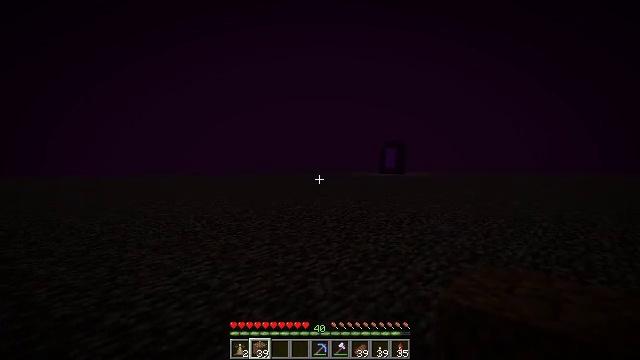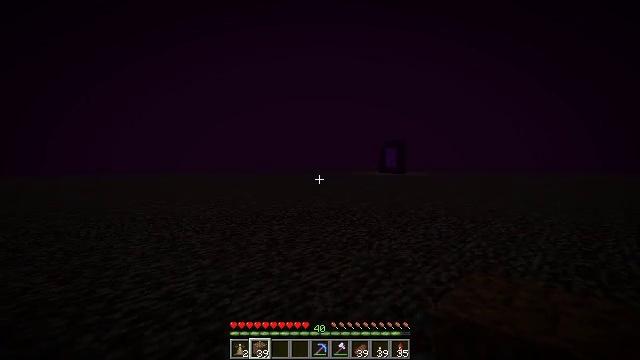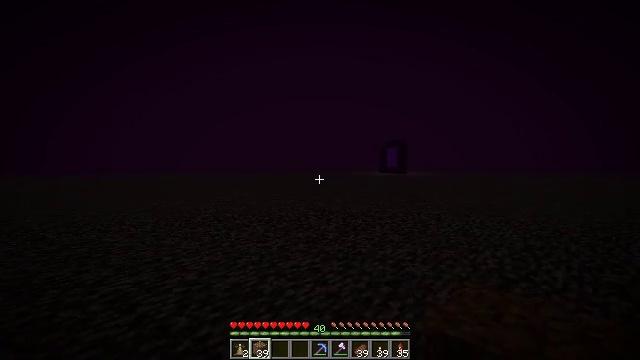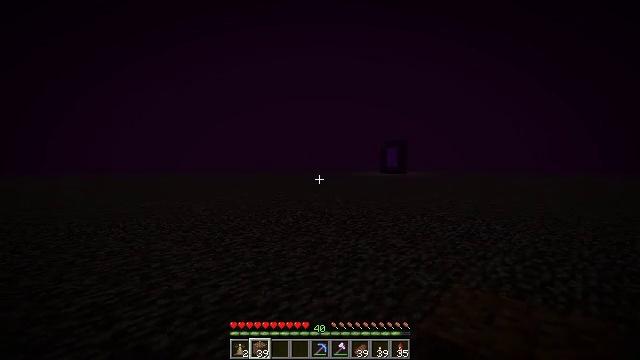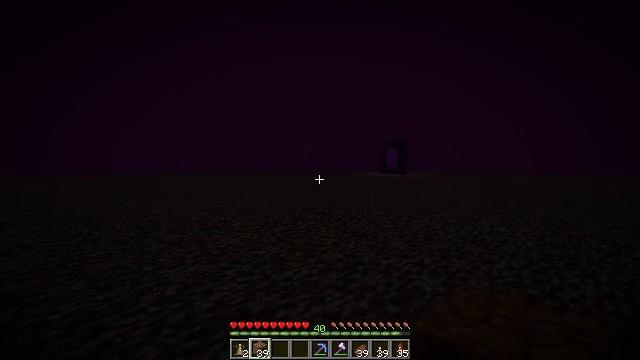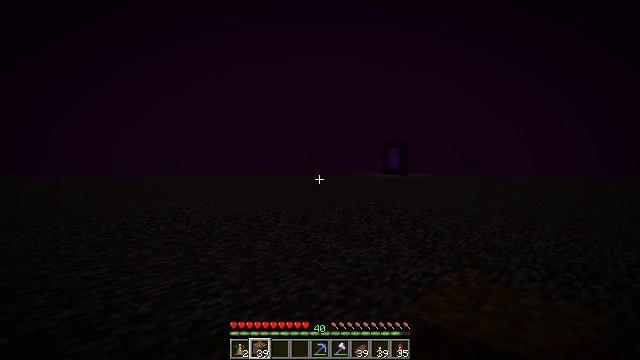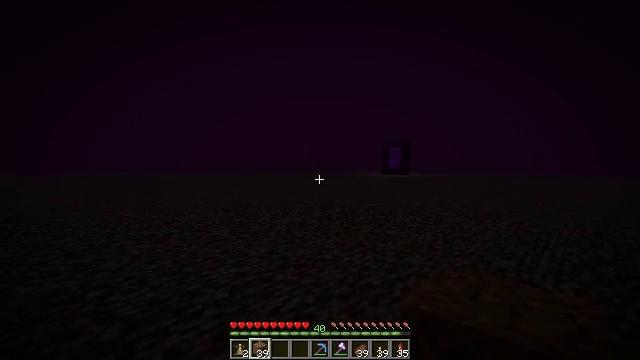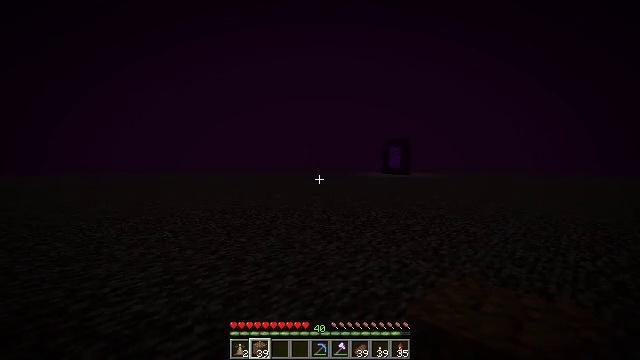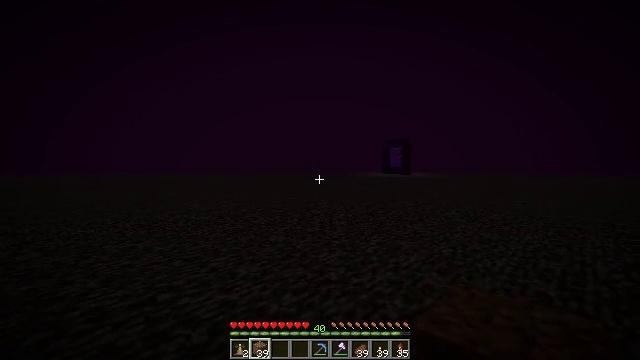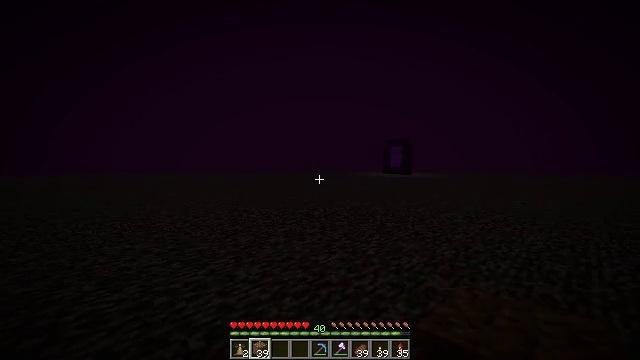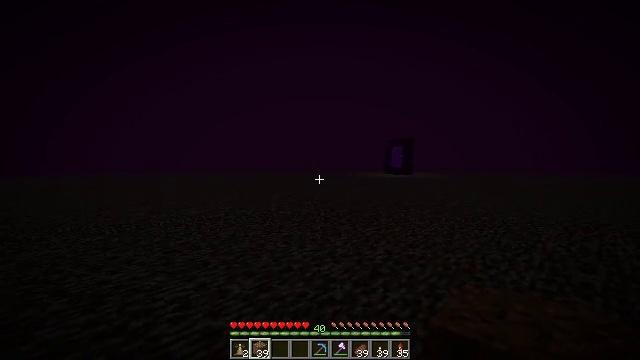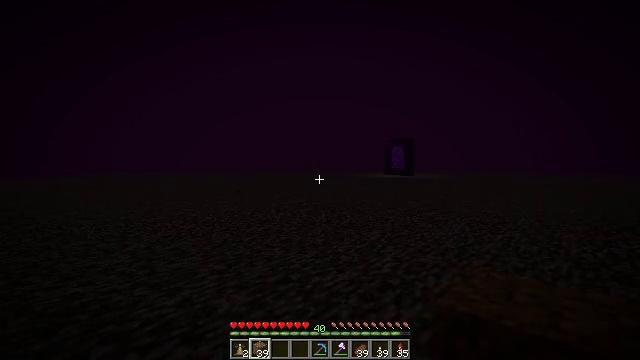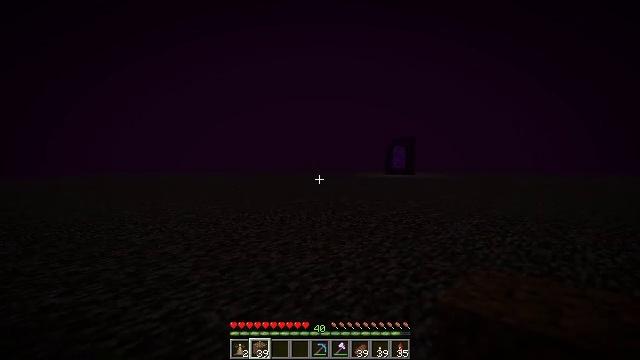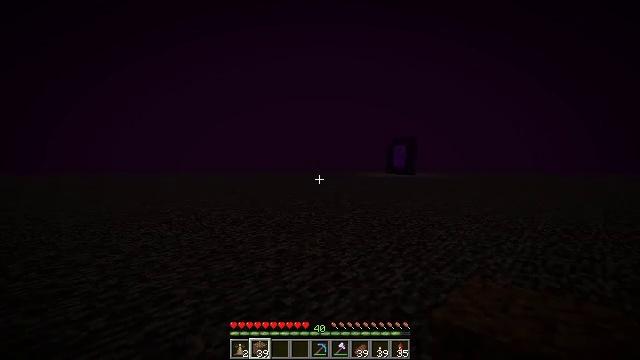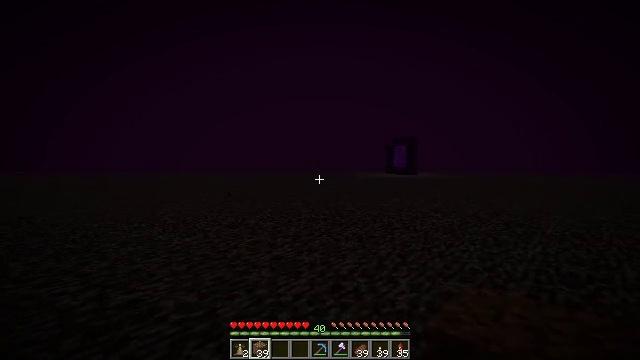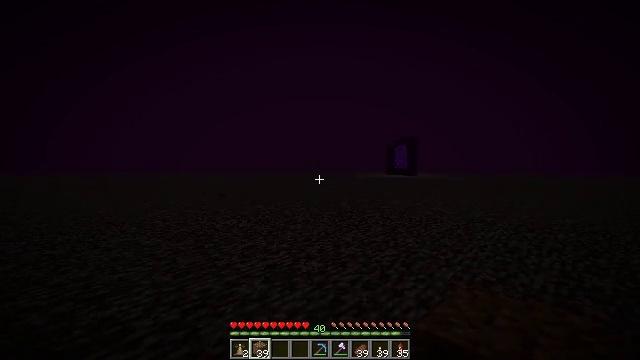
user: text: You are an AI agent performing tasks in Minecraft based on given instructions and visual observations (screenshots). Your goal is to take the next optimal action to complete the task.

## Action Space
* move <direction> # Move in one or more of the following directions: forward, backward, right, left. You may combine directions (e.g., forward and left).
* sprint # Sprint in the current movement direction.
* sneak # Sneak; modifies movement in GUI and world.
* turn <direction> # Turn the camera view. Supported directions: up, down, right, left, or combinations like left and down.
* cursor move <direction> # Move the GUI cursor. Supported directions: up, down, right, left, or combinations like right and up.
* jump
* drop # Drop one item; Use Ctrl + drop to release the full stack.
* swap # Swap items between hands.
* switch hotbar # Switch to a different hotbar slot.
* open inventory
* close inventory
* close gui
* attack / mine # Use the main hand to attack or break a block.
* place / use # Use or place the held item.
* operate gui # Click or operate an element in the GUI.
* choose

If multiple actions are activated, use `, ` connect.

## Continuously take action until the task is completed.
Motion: motion action
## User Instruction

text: Drop a potato.
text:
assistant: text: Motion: move forward
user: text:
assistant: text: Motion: move forward
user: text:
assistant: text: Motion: move forward
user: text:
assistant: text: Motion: move forward
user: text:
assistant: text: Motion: move forward
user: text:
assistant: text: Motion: move forward
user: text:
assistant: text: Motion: move forward
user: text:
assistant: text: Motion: move forward
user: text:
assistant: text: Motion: move forward
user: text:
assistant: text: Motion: move forward
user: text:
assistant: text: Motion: move forward
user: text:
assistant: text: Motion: move forward
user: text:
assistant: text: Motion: move forward
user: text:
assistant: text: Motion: move forward
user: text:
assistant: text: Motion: move forward
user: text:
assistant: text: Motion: move forward
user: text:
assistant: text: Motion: move forward
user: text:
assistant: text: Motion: move forward
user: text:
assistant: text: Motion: move forward
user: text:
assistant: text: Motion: move forward
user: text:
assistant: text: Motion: move forward
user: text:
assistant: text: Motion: move forward
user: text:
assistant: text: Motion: move forward
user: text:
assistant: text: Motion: move forward
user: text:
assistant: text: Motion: move forward
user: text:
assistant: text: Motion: move forward
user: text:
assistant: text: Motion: move forward
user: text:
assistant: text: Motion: move forward
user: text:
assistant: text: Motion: move forward
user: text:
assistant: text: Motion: move forward